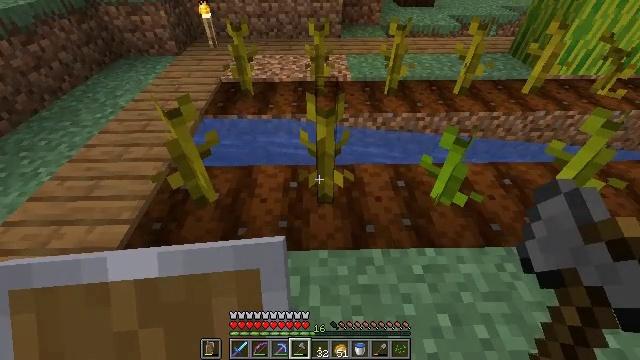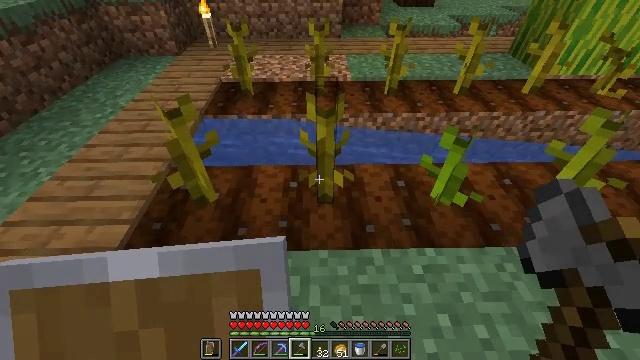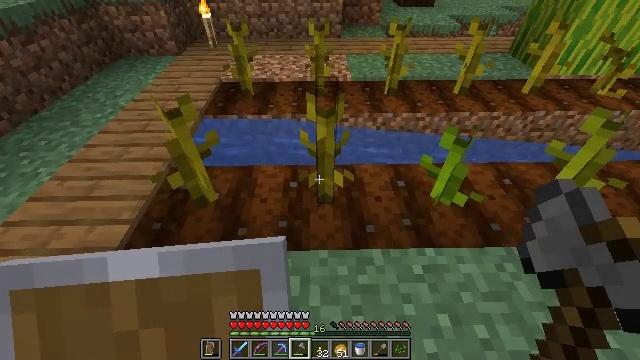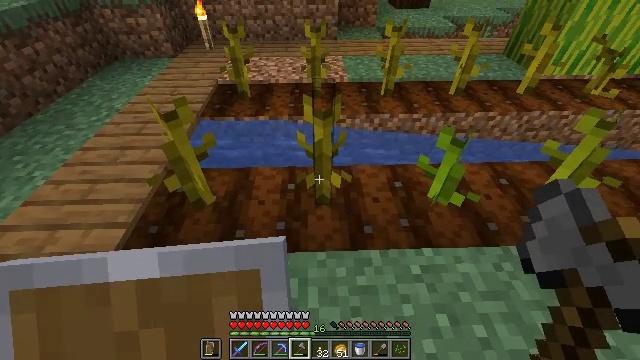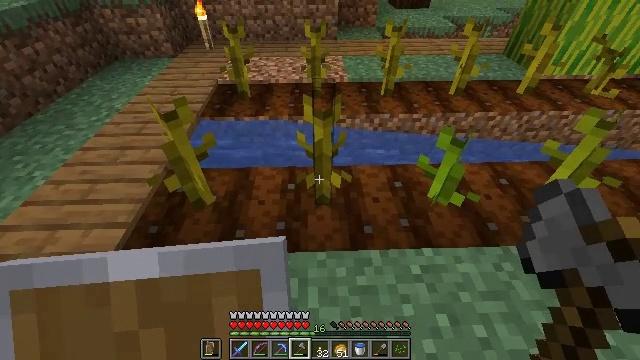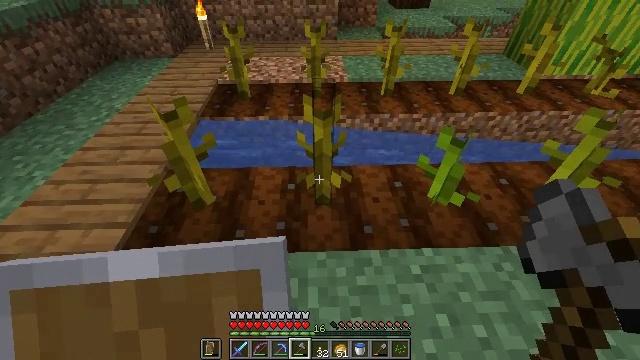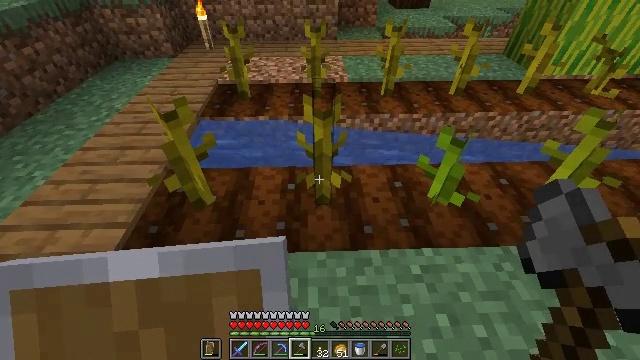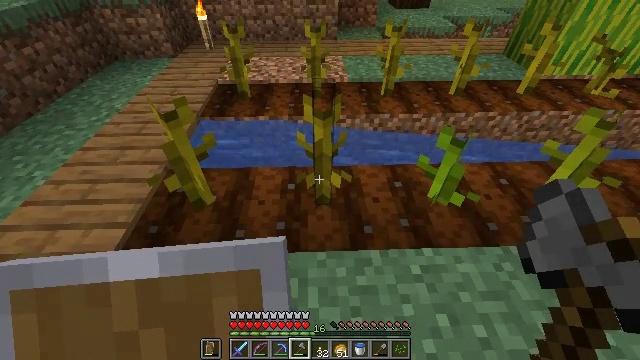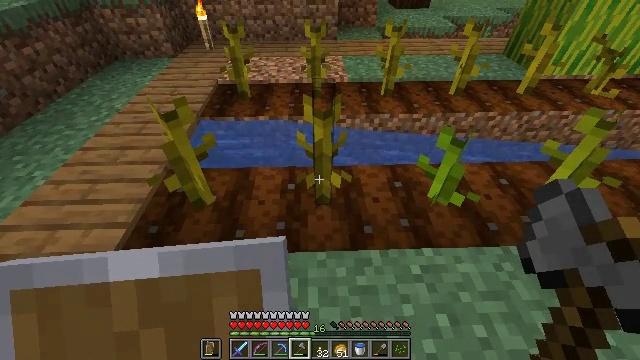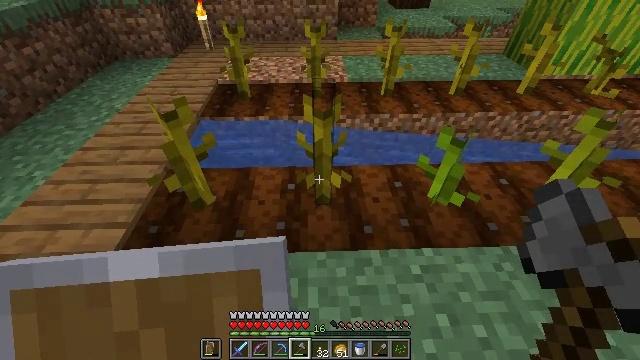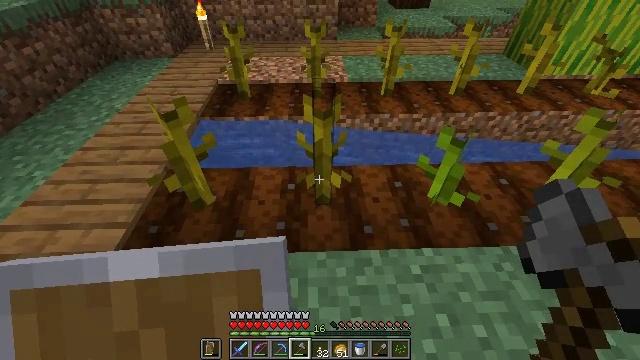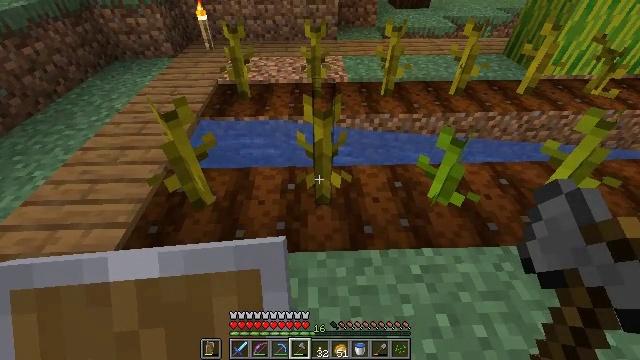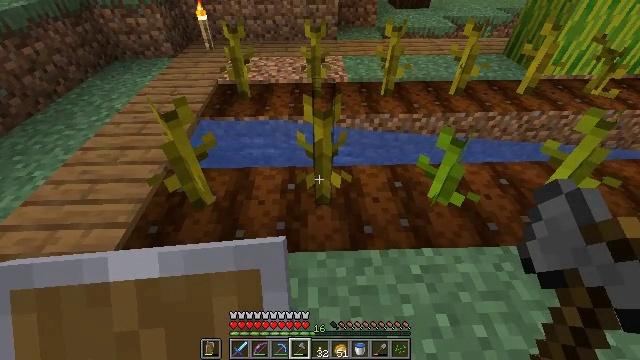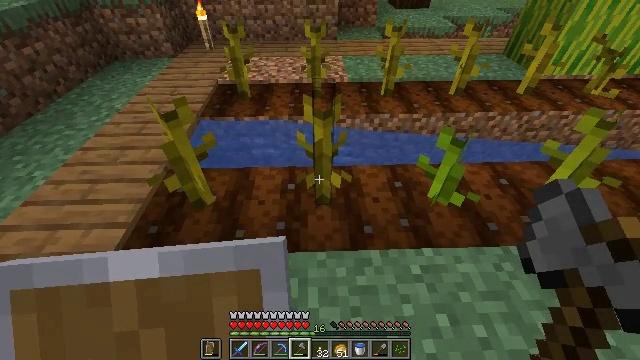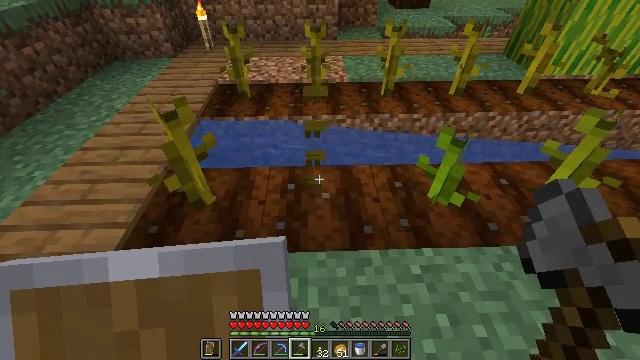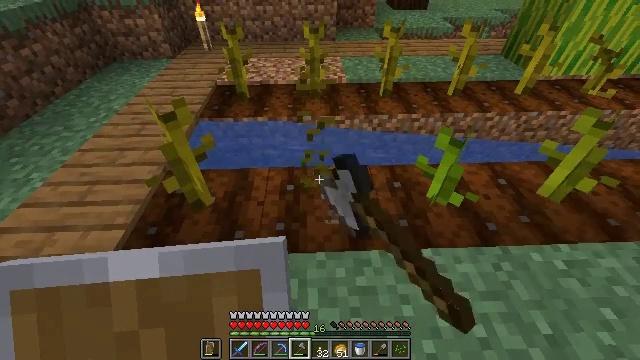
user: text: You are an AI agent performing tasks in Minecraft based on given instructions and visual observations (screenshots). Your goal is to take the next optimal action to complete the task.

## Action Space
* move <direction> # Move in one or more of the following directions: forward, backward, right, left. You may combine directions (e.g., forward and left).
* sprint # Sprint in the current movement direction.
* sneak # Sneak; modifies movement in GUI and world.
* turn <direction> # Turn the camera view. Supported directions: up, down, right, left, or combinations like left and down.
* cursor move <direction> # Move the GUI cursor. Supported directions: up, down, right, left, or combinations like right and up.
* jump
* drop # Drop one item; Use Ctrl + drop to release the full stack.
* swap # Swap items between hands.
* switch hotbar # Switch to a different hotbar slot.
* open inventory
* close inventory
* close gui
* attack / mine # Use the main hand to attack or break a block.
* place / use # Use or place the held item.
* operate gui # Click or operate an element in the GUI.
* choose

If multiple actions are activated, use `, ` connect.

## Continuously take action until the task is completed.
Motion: motion action
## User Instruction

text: Break the melon stem to clear space.
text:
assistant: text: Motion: no_op
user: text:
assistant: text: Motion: no_op
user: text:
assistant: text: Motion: no_op
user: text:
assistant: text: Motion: no_op
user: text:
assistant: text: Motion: no_op
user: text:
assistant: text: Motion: no_op
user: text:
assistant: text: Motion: no_op
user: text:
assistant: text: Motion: no_op
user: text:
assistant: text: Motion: no_op
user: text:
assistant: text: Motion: no_op
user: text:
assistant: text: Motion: no_op
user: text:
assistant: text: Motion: no_op
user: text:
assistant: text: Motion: no_op
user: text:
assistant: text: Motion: attack / mine
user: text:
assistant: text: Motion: attack / mine
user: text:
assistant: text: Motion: no_op
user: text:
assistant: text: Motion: no_op
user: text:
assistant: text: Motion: no_op
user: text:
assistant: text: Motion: no_op
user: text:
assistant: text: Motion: no_op
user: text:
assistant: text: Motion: no_op
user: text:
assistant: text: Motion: move back, turn left and down
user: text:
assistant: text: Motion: move back, turn left
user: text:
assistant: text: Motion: move back
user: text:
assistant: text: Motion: no_op
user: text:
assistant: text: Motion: no_op
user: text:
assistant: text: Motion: no_op
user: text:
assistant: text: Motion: no_op
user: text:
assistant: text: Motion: turn up
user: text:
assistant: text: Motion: turn up